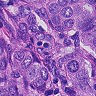
Metastatic tissue present: yes